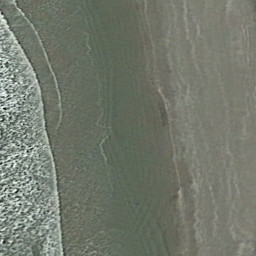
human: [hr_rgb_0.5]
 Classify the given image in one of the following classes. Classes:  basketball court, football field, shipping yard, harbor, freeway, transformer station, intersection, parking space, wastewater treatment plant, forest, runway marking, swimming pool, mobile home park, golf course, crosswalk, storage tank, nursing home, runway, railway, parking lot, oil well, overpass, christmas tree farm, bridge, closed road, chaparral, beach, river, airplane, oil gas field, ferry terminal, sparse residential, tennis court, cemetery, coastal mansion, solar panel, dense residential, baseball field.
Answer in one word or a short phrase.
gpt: beach